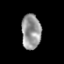
Tissue: prostate
Cell type: T cells
Senescence score: 0.3164
Nuclear area (px): 666
Mean DAPI intensity: 149.626